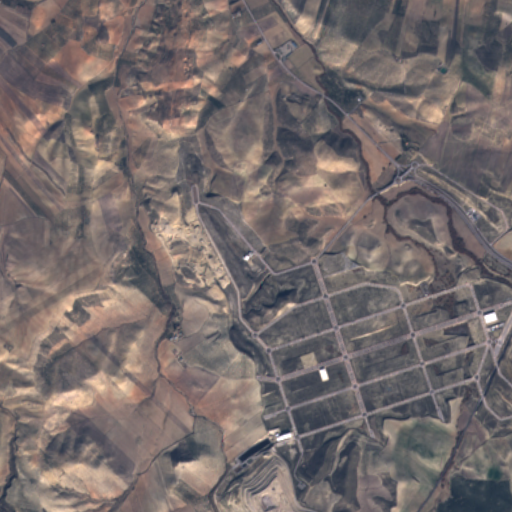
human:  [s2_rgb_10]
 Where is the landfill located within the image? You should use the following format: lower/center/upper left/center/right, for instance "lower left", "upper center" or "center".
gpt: The landfill is located in the lower center of the image.
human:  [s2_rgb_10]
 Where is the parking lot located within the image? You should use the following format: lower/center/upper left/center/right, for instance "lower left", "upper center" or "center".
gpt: The parking lot is located in the lower right of the image.
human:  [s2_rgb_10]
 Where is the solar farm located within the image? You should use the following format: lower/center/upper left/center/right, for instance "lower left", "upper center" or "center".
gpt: The solar farm is located in the lower left of the image.
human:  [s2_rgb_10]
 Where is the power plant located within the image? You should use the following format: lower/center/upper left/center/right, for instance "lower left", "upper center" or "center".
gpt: There is no power plant in the image.